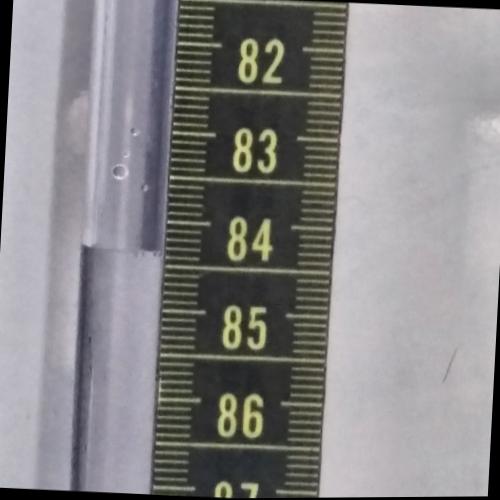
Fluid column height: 84.3 cm